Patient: sex F, age 56
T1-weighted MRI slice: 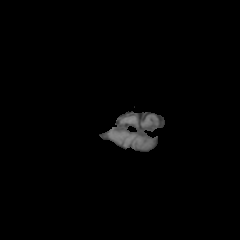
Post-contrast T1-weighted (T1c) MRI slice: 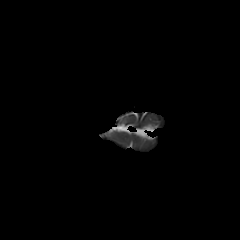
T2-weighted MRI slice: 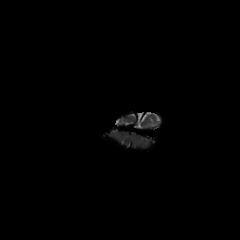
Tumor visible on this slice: no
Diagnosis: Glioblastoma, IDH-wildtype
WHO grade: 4